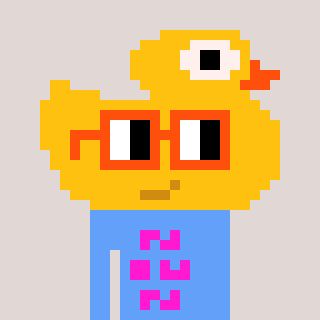
a pixel art character with square orange glasses, a ducky-shaped head and a blue-colored body on a warm background